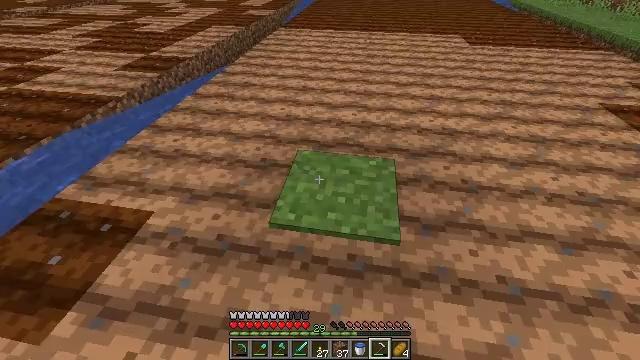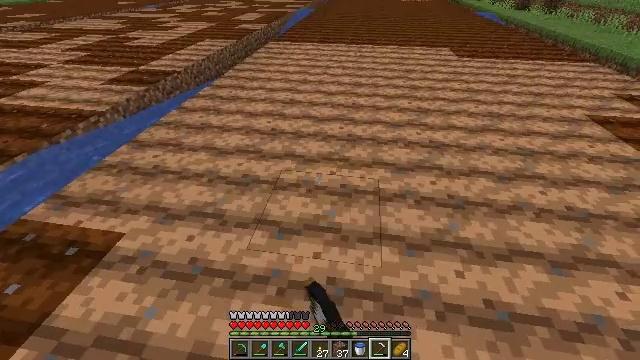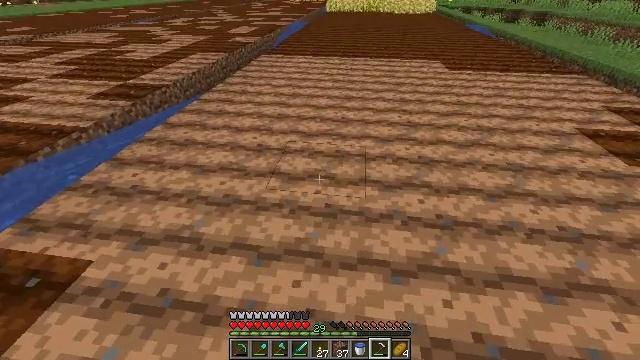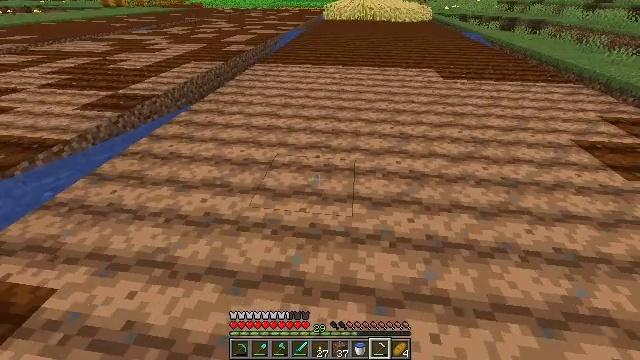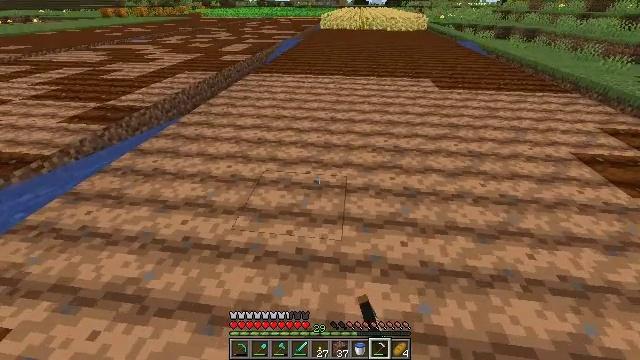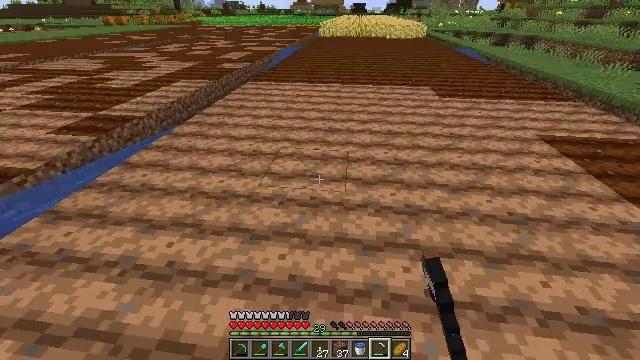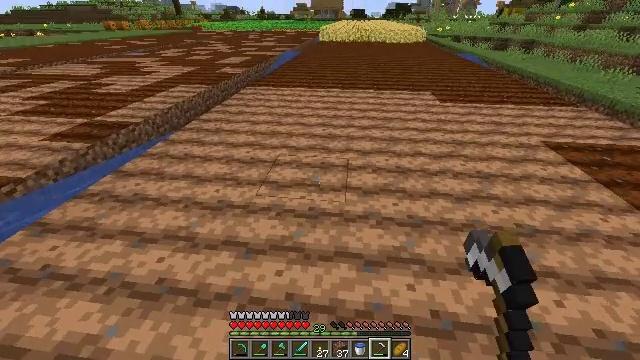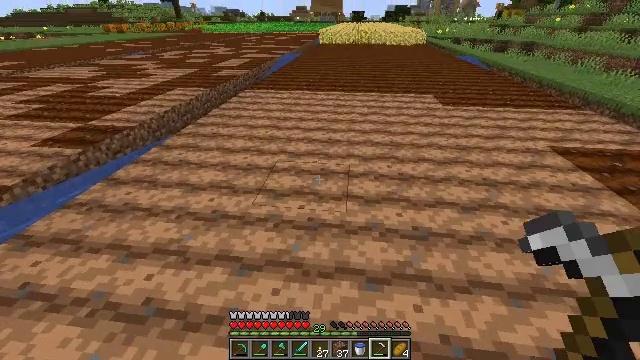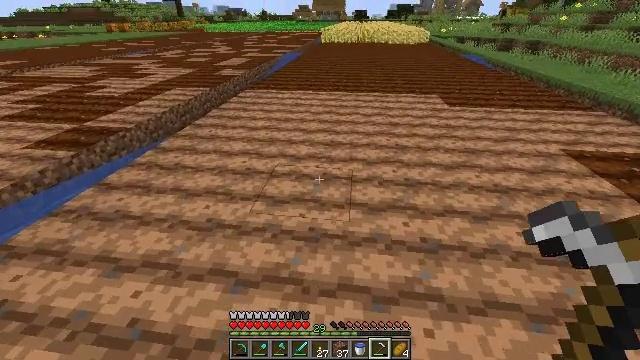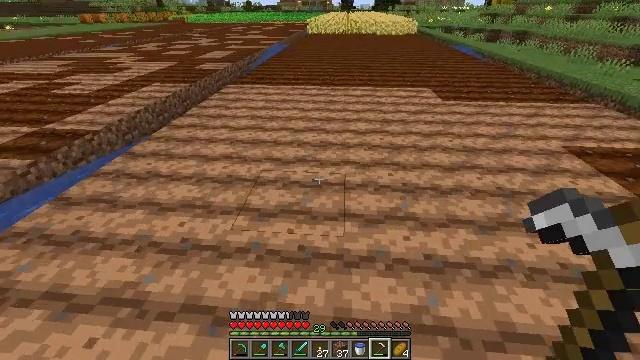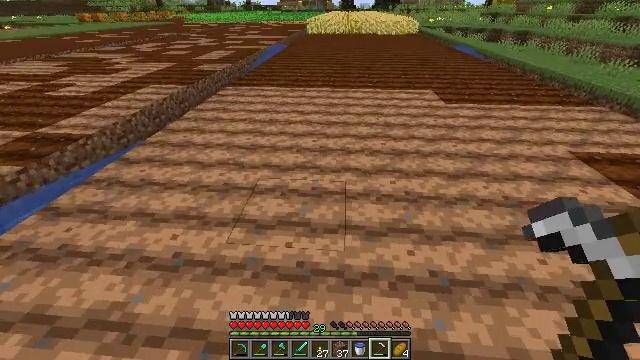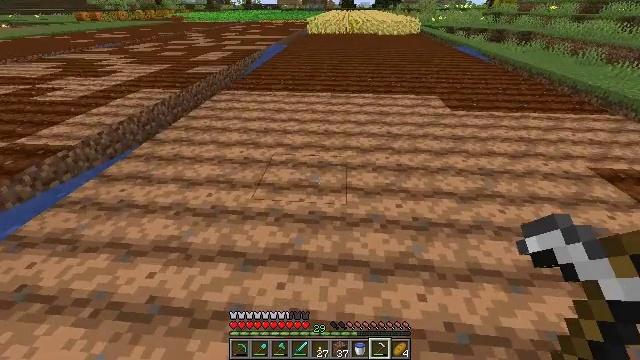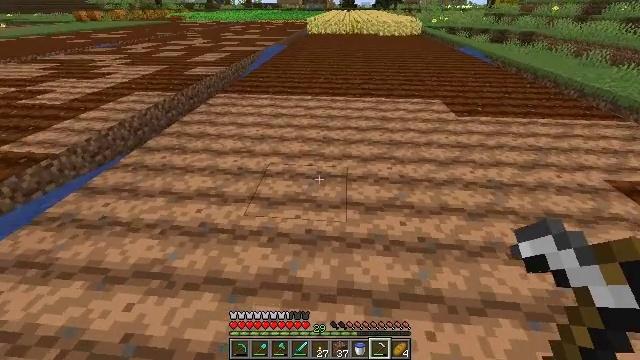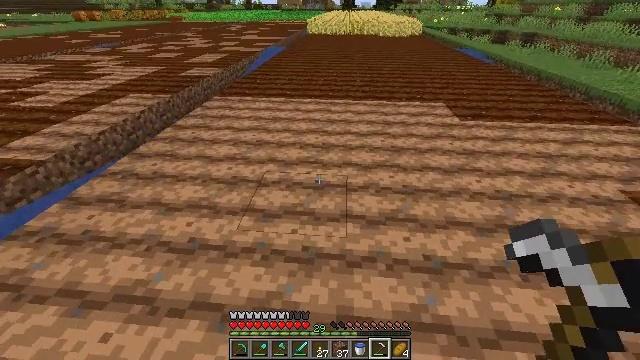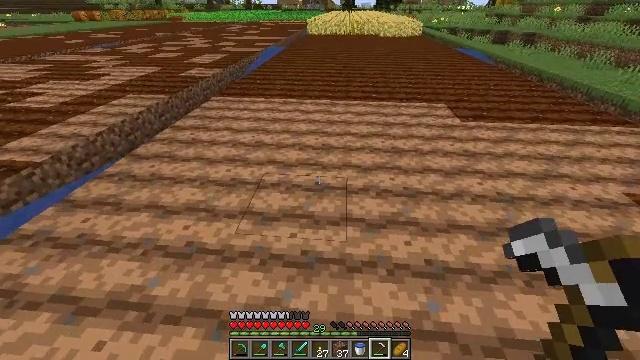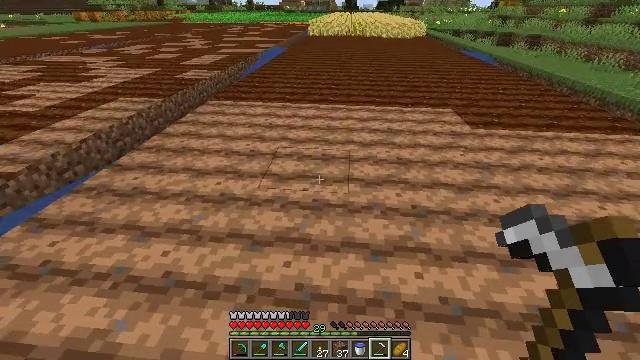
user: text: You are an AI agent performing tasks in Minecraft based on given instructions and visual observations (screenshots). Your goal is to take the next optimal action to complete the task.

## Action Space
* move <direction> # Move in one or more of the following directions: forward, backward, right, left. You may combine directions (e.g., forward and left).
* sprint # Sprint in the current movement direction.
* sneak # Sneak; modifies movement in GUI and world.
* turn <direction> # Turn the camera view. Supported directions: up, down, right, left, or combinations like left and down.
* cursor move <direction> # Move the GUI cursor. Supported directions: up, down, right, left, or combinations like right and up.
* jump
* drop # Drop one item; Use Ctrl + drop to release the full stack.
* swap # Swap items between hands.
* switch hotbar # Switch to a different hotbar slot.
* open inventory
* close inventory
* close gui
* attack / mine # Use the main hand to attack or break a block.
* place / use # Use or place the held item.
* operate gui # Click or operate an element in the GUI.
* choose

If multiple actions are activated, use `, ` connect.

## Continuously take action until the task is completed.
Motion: motion action
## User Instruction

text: Break the mature wheat plants.
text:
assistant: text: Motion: move forward and move right, turn up, use / place
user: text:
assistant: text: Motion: move forward and move right, turn up, use / place
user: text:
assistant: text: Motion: move forward and move right, turn up, use / place
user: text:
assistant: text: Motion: move forward, turn up
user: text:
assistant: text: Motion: move forward, turn up
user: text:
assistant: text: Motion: move forward
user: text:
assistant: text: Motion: move forward
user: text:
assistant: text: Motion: move forward
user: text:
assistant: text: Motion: move forward, turn right and down
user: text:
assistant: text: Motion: move forward
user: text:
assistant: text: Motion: move forward
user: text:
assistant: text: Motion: move forward
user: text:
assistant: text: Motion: move forward
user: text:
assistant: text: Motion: move forward
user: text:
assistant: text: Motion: move forward
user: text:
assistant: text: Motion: move forward, turn left and up
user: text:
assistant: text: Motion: move forward and move right, turn up
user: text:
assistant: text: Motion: move forward and move right
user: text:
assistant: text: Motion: move forward and move right
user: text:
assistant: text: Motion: move forward and move right
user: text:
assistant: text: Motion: move forward and move right
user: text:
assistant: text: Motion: move forward
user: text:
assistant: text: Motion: move forward
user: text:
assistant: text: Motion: move forward
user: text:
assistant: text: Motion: move forward
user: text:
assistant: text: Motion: move forward, sprint
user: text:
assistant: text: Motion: move forward, sprint
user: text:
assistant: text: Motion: move forward, sprint
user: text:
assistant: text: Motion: move forward, sprint
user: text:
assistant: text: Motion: move forward, sprint